Interaction volume radius: 10 \u00c5
Interaction volume height: 10 \u00c5
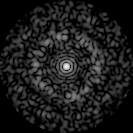
Disorder parameter: 0.8635